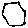
Label: hexagon